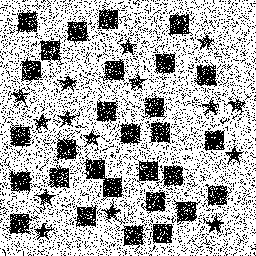
Squares: 29
Triangles: 0
Stars: 15
Total shapes: 44